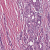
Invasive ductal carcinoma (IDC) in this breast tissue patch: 1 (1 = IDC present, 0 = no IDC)